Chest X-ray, PA view. Patient: 73 years old, sex M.
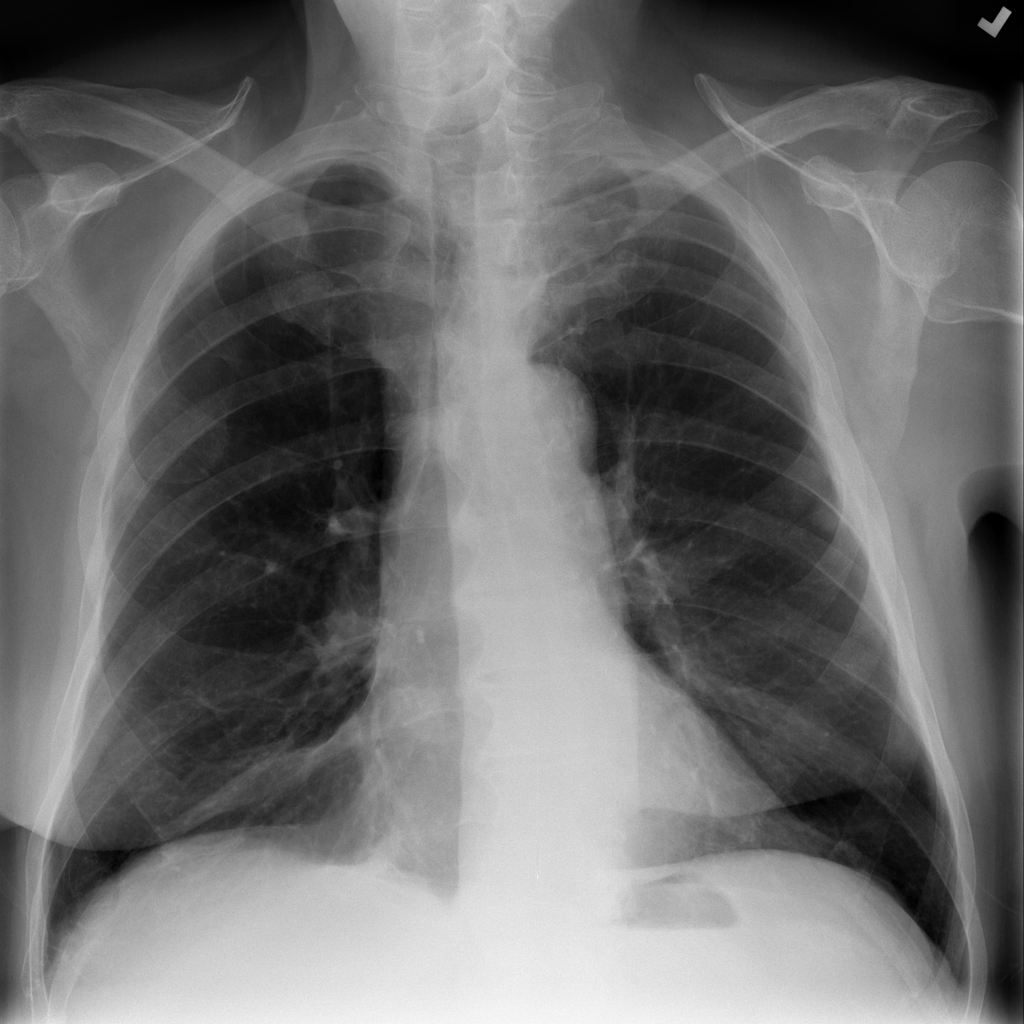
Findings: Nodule